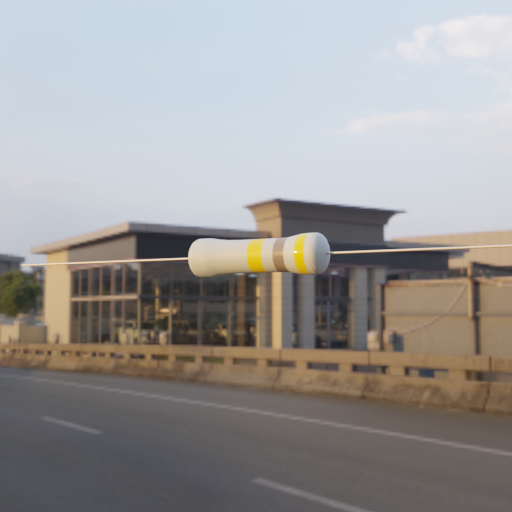
Resistor colour bands (in order): yellow, gray, yellow